Question: Count the number of objects in the diagram.
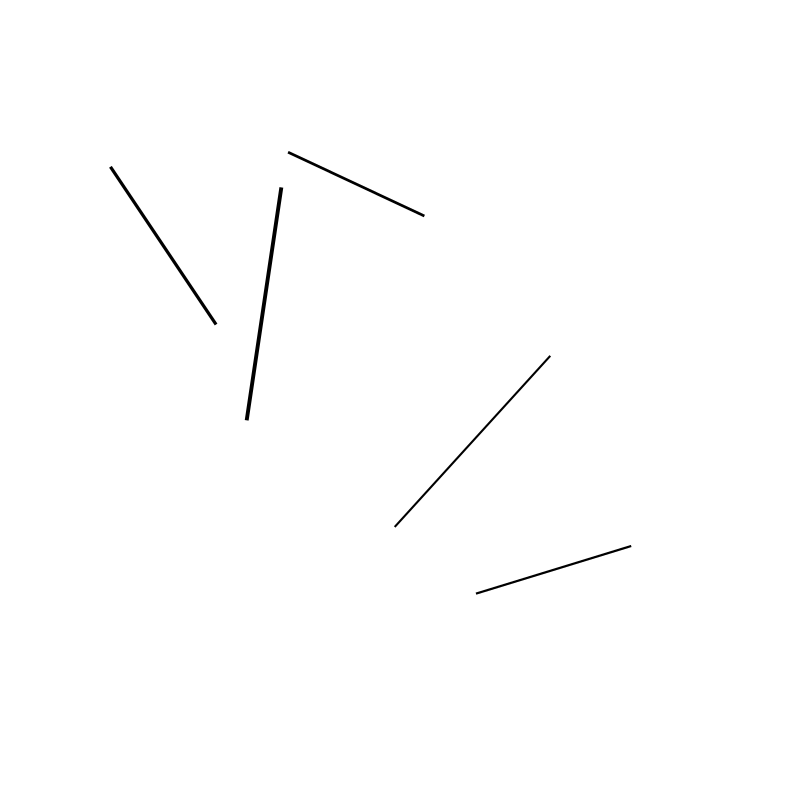
Answer: 5